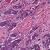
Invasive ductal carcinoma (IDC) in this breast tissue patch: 1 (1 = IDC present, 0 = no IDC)